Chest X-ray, AP view. Patient: 47 years old, sex M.
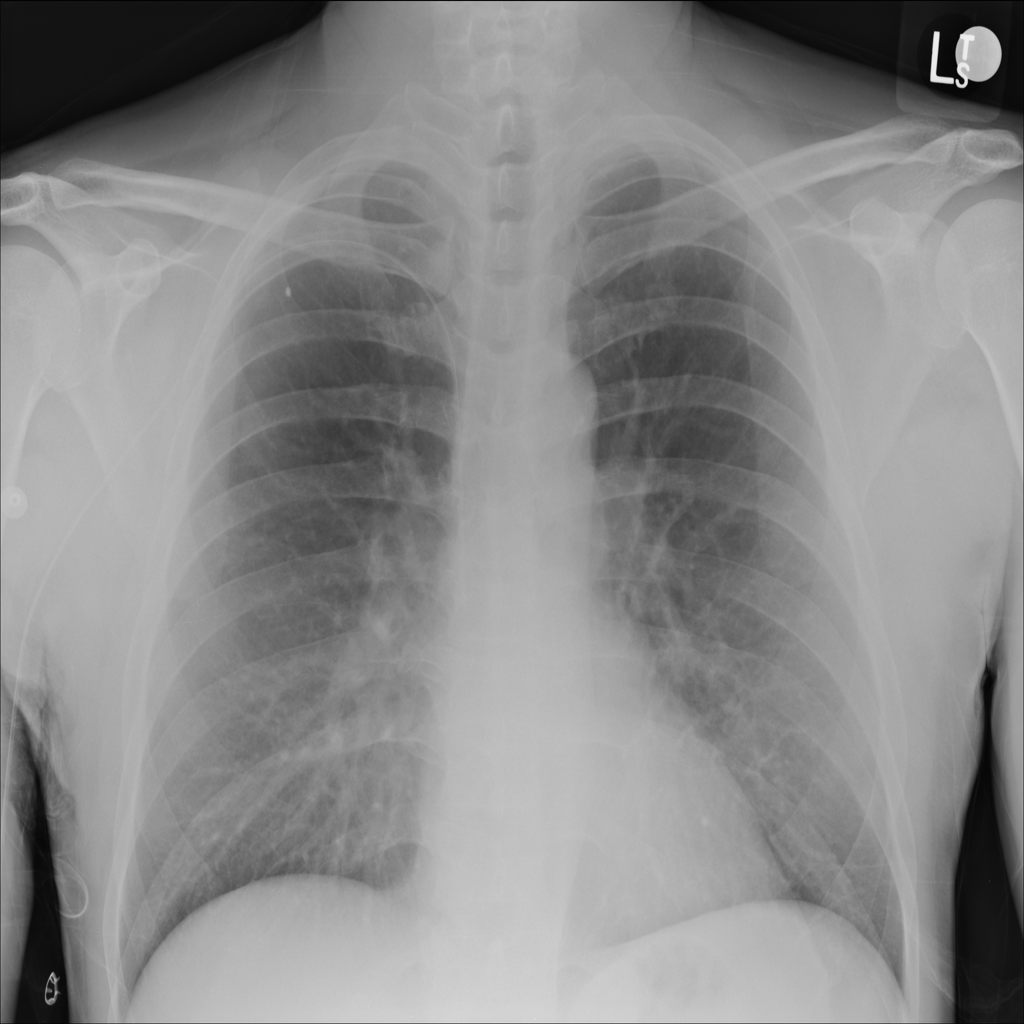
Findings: No Finding